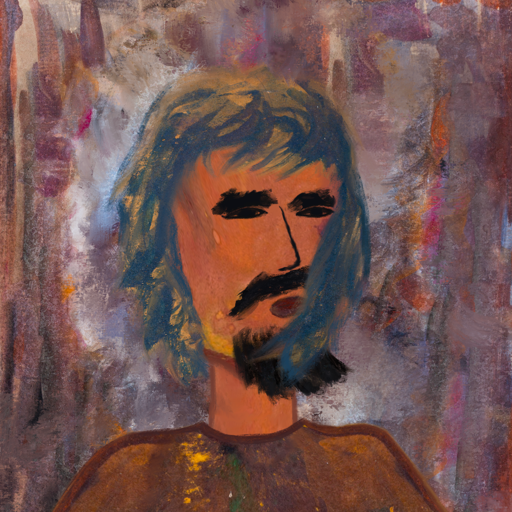
Background: Hypocrite, Head And Neck Side: Mother_And_Son_Son, Face Side: Mosgoul, Bust: Comrade, Hair Side: In_The_Sun, Head Accessory: Blank, Second Necklace: Blank, Necklace: Blank, Baby: Blank